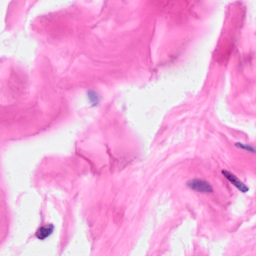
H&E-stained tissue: Breast